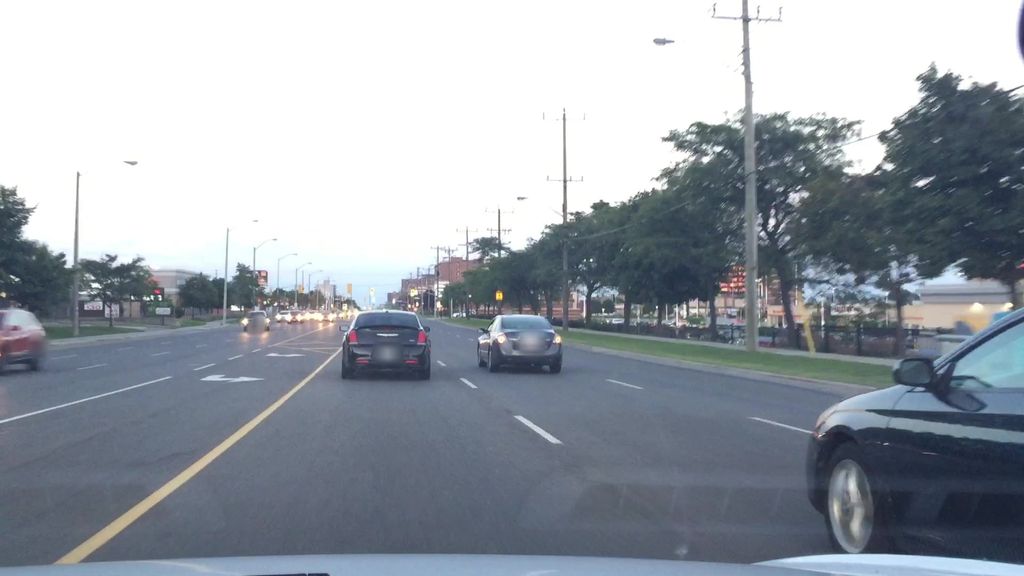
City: toronto